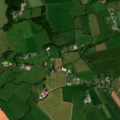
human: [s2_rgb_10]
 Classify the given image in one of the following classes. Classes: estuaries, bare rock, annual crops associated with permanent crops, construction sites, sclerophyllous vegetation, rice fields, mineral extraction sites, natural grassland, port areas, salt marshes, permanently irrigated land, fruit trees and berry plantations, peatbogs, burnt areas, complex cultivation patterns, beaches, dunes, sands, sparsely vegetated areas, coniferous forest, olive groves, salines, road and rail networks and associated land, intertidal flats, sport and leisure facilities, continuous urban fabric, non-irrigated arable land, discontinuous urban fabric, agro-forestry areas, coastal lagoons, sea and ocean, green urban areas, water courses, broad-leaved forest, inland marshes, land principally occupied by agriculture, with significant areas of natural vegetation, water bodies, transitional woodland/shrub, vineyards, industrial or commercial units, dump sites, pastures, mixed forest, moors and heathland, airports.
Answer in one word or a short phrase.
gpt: non-irrigated arable land, pastures, complex cultivation patterns